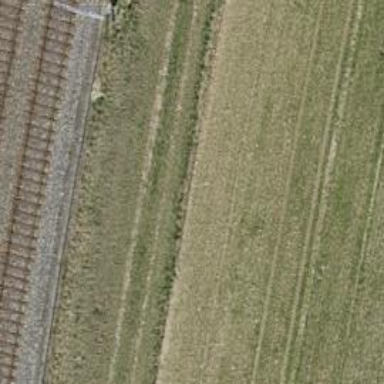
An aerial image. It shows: Track with grade 4 tracktype.